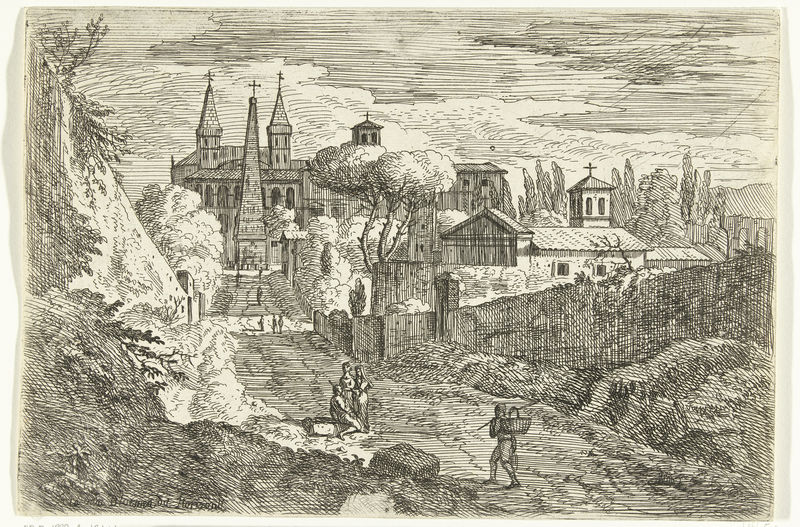
Titel: Italianiserend landschap met reizigers bij stadsmuren
Künstler: Jan Frans van Bloemen
Standort: Amsterdam
Institution: Rijksmuseum
Schlagwörter: homme, femme, gravure, ciel, clocher, dessin, nuage, chapelle, eglise, arbres, chemin, mur, panier, toits, rempart, croix, hommes, rue, route, personnes, promeneurs, églises, remparts, clochers, obelisque, marcheur